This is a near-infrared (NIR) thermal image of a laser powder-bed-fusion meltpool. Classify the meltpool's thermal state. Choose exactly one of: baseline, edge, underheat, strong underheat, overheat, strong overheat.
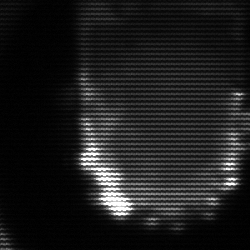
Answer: baseline